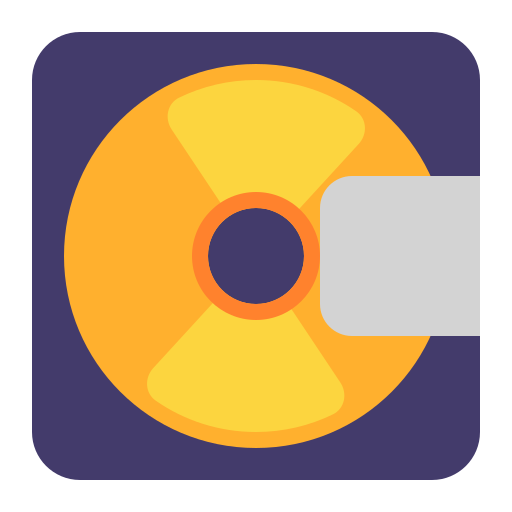
computer disk flat